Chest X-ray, AP view. Patient: 58 years old, sex M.
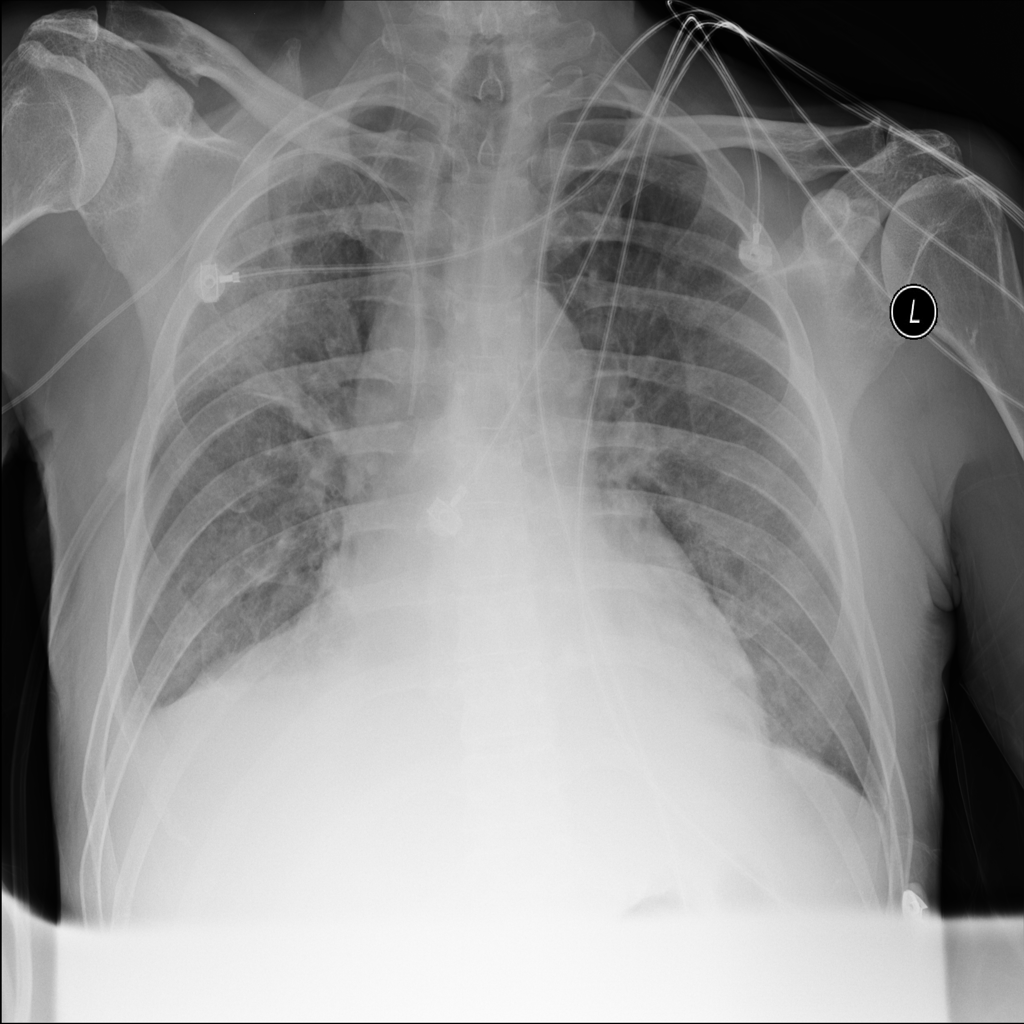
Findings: No Finding